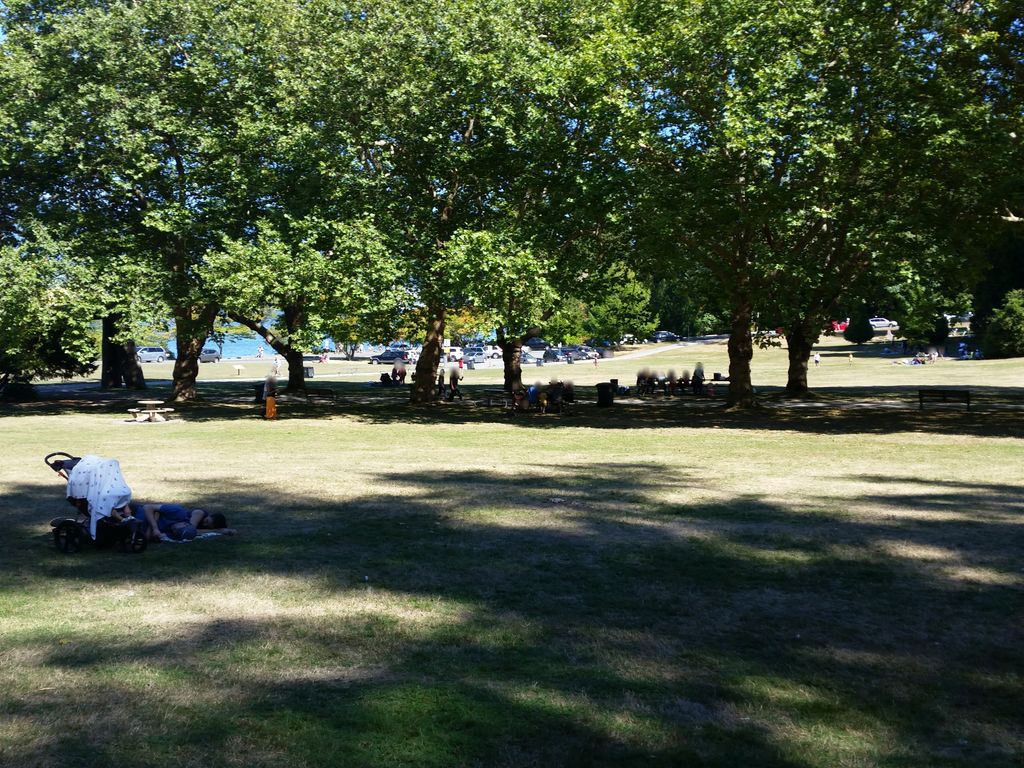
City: vancouver